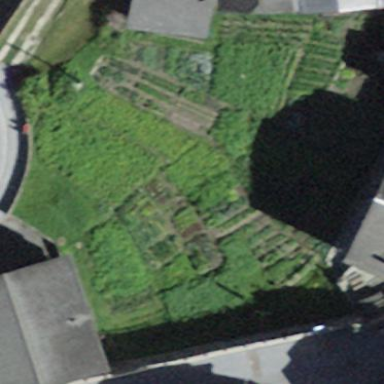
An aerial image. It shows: Community garden providing leisure land.